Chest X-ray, AP view. Patient: 48 years old, sex F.
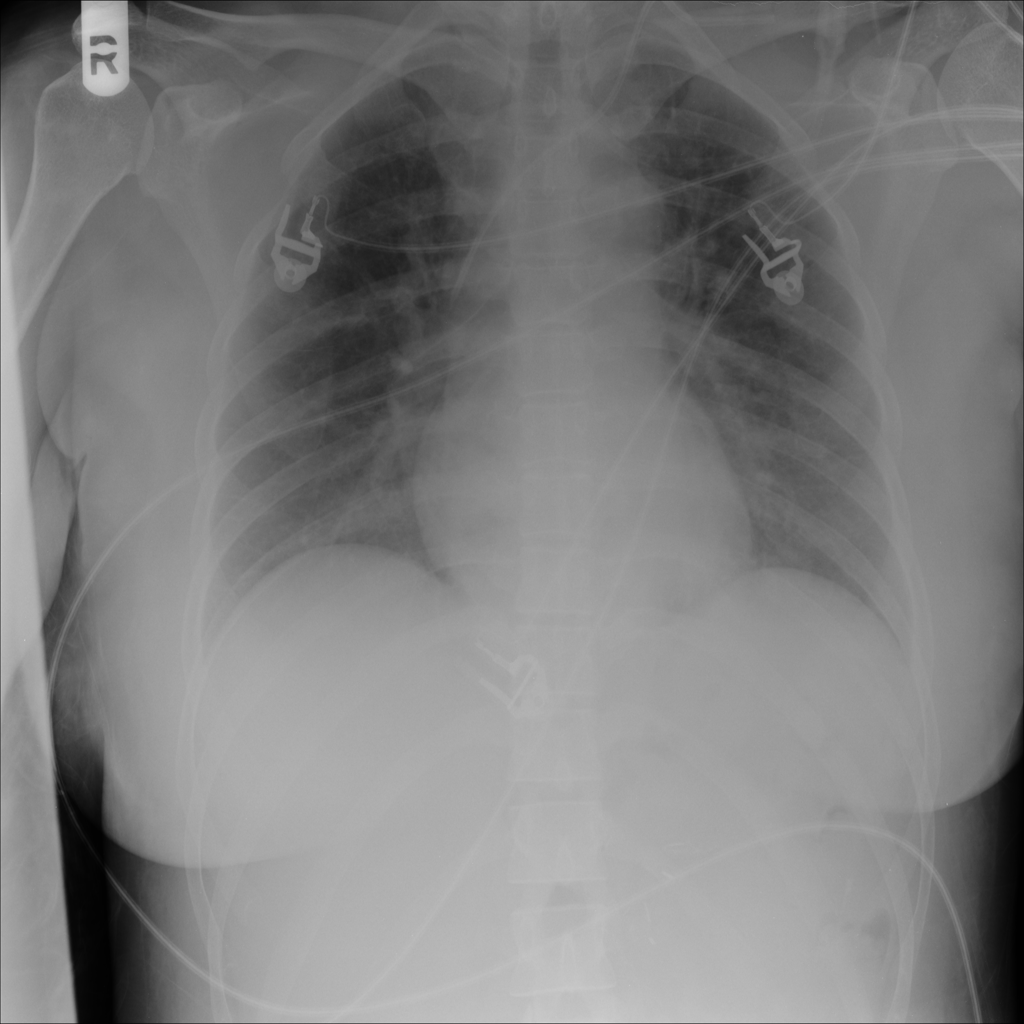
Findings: No Finding